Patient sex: M
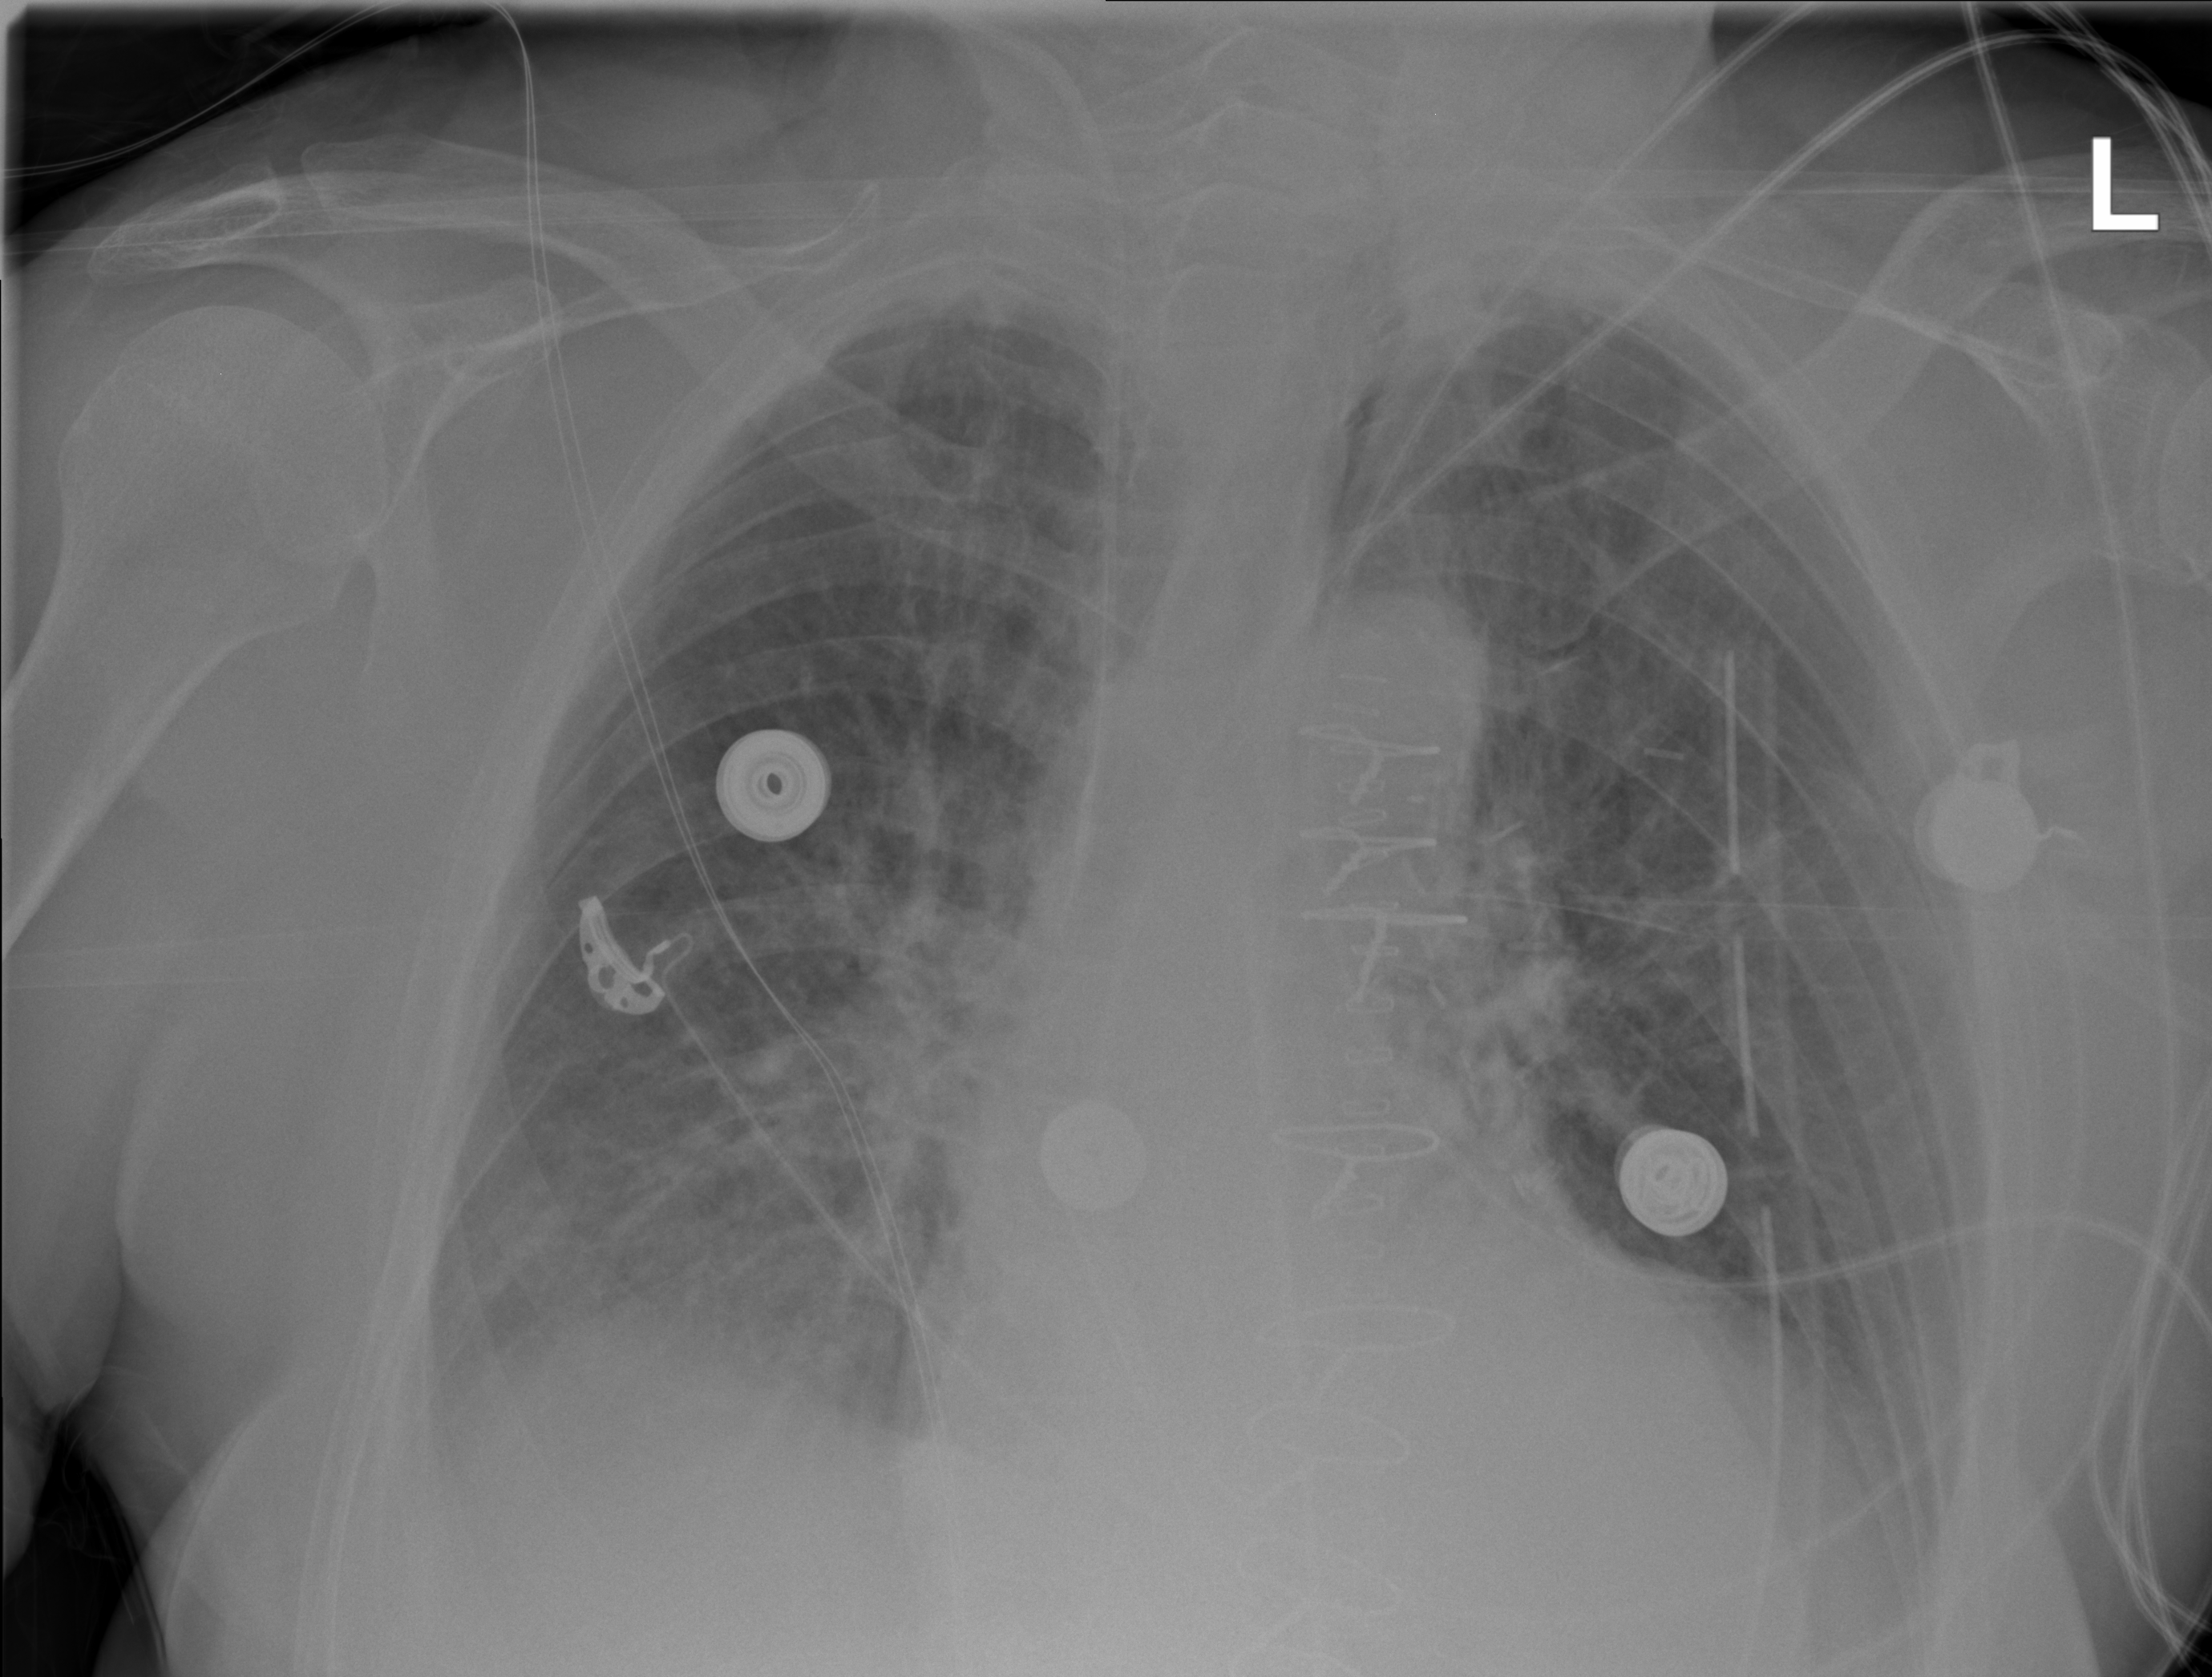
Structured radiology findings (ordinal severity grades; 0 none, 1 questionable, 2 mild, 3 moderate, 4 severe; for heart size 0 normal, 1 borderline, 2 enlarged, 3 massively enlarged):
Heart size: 0
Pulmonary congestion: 2
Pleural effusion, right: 2
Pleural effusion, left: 2
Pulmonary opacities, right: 2
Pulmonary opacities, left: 2
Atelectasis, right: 0
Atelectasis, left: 0